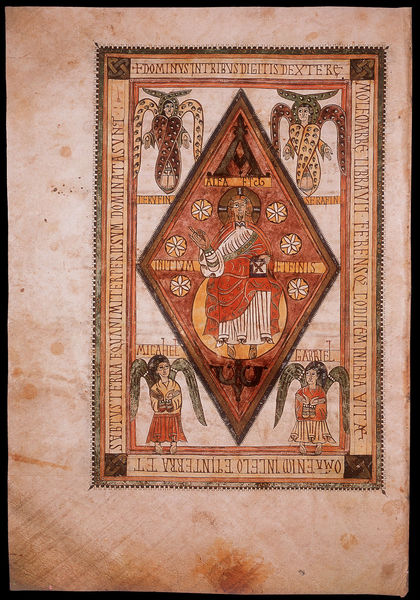
Titel: Codex Albeldense
Institution: (bei) Madrid, Biblioteca Real Monasterio de San Lorenzo de El Escorial, Patrimonio Nacional
Schlagwörter: hand, schwarz, rot, malerei, ornament, bibel, rahmen, mantel, blatt, engel, schrift, thron, vier, buch, eckig, rechteck, stern, illustration, text, raute, heiligenschein, christus, jesus, toga, segen, viereckig, erzengel, quadrat, michael, latein, umschrift, christ, gabriel, buchmalerei, segnend, cherubim, rhombe, vier engel, triumphierender christus, fpügel, throw, strenges ordnungssystem, repräsentativie frontalität, monumentale starre